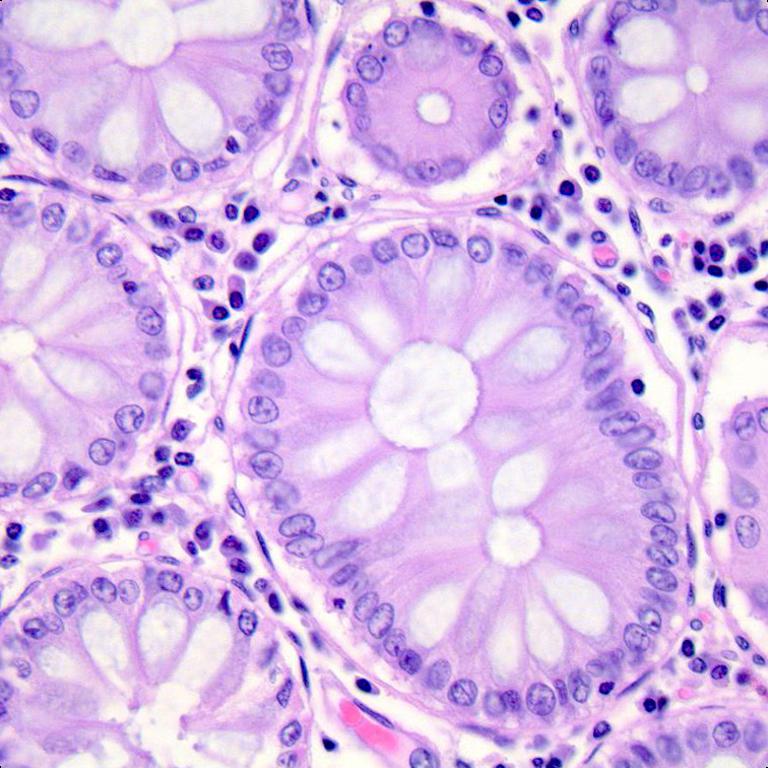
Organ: colon
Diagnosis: benign